Question: I am very new to android. Now I build a small application.
I need to change the look and feel of android default look up in 2.2. So, here I try to change the background of the tabs. Can you help me to do that.
I love the way using the xml/style.
This is what I need that actual output.

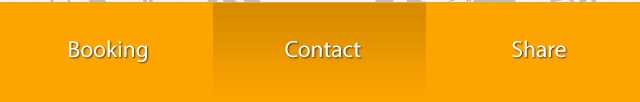
Answer: Your Tab Host XML file
'''
<?xml version="1.0" encoding="utf-8"?>
<TabHost xmlns:android="http://schemas.android.com/apk/res/android"
android:id="@android:id/tabhost" android:layout_width="fill_parent"
android:layout_height="fill_parent">
<LinearLayout android:orientation="vertical"
android:layout_width="fill_parent" android:layout_height="fill_parent">
<TabWidget android:id="@android:id/tabs"
android:layout_width="fill_parent" android:layout_height="wrap_content" />
<FrameLayout android:id="@android:id/tabcontent"
android:layout_width="fill_parent" android:layout_height="fill_parent">
</FrameLayout>
</LinearLayout>
</TabHost>
'''
in Your
'''
@Override
public void onCreate(Bundle savedInstanceState) {
super.onCreate(savedInstanceState);
setContentView(R.layout.main);
mTabHost = (TabHost) findViewById(android.R.id.tabhost);
setupTab(new TextView(this), "Tab 1");
setupTab(new TextView(this), "Tab 2");
setupTab(new TextView(this), "Tab 3");
}
private void setupTab(final View view, final String tag) {
View tabview = createTabView(mTabHost.getContext(), tag);
TabSpec setContent = mTabHost.newTabSpec(tag).setIndicator(tabview).setContent(new TabContentFactory() {
public View createTabContent(String tag) {
return view;
}
});
mTabHost.addTab(setContent);
}
private static View createTabView(final Context context, final String text) {
View view = LayoutInflater.from(context).inflate(R.layout.tabs_bg, null);
TextView tv = (TextView) view.findViewById(R.id.tabsText);
tv.setText(text);
return view;
}
'''
CustomTabsLayout
'''
<?xml version="1.0" encoding="utf-8"?>
<LinearLayout xmlns:android="http://schemas.android.com/apk/res/android"
android:id="@+id/tabsLayout" android:layout_width="fill_parent"
android:layout_height="fill_parent" android:background="@drawable/tab_bg_selector"
android:padding="10dip" android:gravity="center" android:orientation="vertical">
<TextView android:id="@+id/tabsText" android:layout_width="wrap_content"
android:layout_height="wrap_content" android:text="Title"
android:textSize="15dip" android:textColor="@drawable/tab_text_selector" />
</LinearLayout>
'''
'''
<?xml version="1.0" encoding="utf-8"?>
<selector xmlns:android="http://schemas.android.com/apk/res/android">
<item android:state_selected="true" android:color="@android:color/white" />
<item android:state_focused="true" android:color="@android:color/white" />
<item android:state_pressed="true" android:color="@android:color/white" />
<item android:color="#f8f8f8" />
</selector>
'''
'''
<?xml version="1.0" encoding="utf-8"?>
<selector xmlns:android="http://schemas.android.com/apk/res/android">
<!-- Active tab -->
<item android:state_selected="true" android:state_focused="false"
android:state_pressed="false" android:drawable="@drawable/tab_bg_selected" />
<!-- Inactive tab -->
<item android:state_selected="false" android:state_focused="false"
android:state_pressed="false" android:drawable="@drawable/tab_bg_unselected" />
<!-- Pressed tab -->
<item android:state_pressed="true" android:drawable="@android:color/transparent" />
<!-- Selected tab (using d-pad) -->
<item android:state_focused="true" android:state_selected="true"
android:state_pressed="false" android:drawable="@android:color/transparent" />
</selector>
'''
'''
<?xml version="1.0" encoding="utf-8"?>
<shape xmlns:android="http://schemas.android.com/apk/res/android"
android:shape="rectangle">
<gradient android:startColor="#A8A8A8" android:centerColor="#7F7F7F"
android:endColor="#696969" android:angle="-90" />
</shape>
'''
'''
<?xml version="1.0" encoding="utf-8"?>
<shape xmlns:android="http://schemas.android.com/apk/res/android"
android:shape="rectangle">
<gradient android:startColor="#5C5C5C" android:centerColor="#424242"
android:endColor="#222222" android:angle="-90" />
</shape>
'''
'''
mTabHost.getTabWidget().setDividerDrawable(R.drawable.tab_divider);
'''
And finish :)